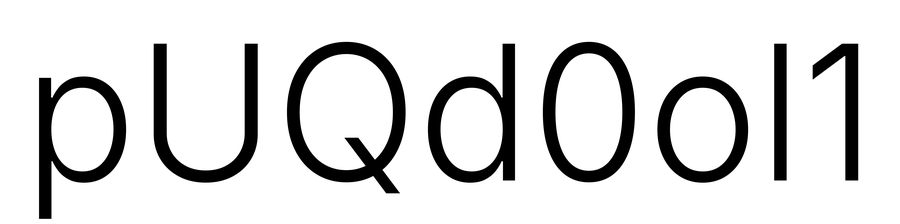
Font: Inter_Light